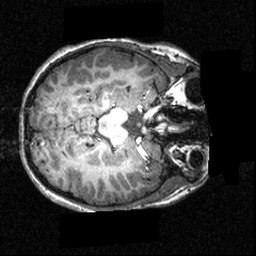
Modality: T1w
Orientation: axial
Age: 12
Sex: female
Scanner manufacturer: siemens
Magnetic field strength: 3.951 T
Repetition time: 1.5 s
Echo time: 0.00335 s